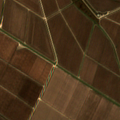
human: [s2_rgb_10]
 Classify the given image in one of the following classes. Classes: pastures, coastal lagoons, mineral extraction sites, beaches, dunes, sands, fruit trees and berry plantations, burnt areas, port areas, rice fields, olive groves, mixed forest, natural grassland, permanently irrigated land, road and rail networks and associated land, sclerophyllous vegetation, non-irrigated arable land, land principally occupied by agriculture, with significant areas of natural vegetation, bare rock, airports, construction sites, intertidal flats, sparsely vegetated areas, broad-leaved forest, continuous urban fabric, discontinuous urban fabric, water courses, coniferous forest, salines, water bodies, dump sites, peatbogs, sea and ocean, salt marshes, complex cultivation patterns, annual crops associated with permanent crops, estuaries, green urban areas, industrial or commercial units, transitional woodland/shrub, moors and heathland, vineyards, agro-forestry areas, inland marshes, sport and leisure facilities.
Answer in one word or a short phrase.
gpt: rice fields